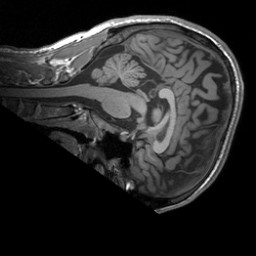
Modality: T1w
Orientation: sagittal
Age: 28
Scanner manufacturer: siemens
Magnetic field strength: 3 T
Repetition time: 1.9 s
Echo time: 0.00252 s